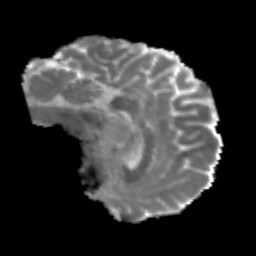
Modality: MD
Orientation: sagittal
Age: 42
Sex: male
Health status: healthy
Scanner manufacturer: philips
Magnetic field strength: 3 T
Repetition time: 4.031 s
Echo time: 0.08907 s